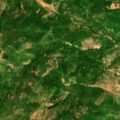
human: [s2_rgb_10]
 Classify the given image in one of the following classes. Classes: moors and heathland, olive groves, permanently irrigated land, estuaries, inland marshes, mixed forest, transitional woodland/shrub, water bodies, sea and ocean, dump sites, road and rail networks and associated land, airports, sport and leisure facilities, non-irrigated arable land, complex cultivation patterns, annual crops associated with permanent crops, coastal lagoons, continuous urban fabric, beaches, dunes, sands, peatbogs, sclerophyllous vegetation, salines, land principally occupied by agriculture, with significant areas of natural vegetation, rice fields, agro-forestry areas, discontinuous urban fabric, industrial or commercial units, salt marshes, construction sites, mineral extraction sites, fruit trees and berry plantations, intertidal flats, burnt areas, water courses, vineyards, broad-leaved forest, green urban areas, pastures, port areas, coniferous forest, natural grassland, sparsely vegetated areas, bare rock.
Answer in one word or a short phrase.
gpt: pastures, broad-leaved forest, transitional woodland/shrub